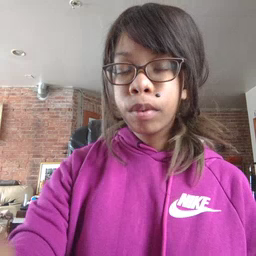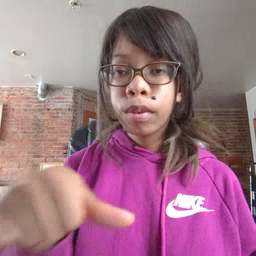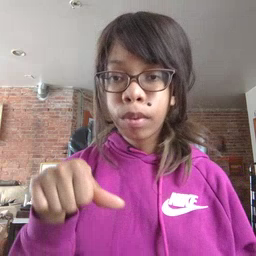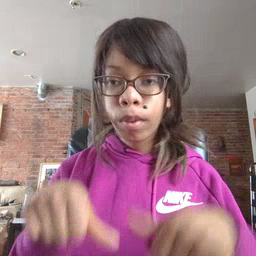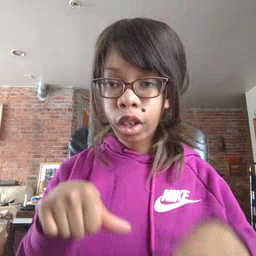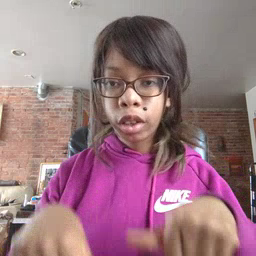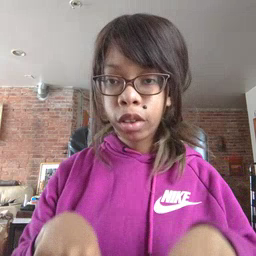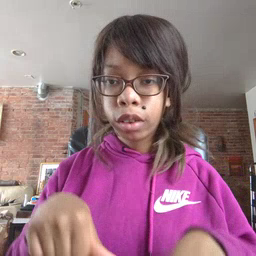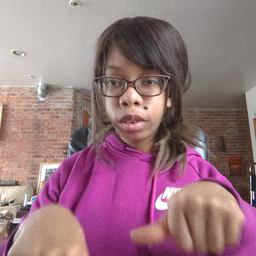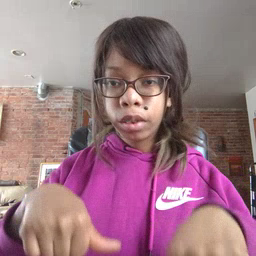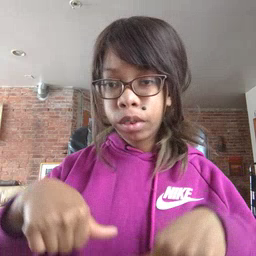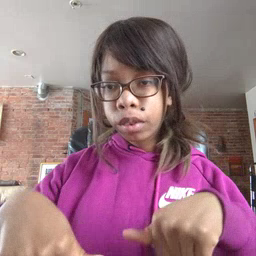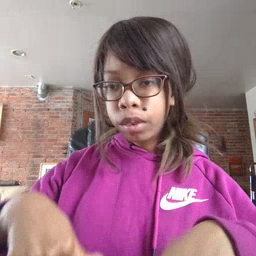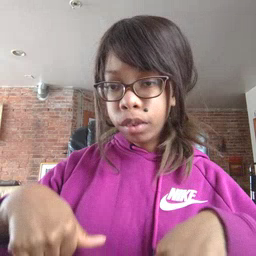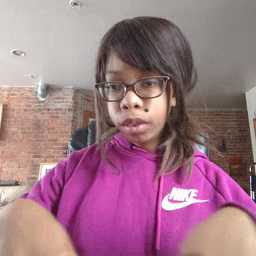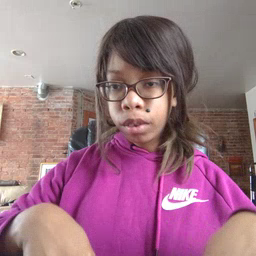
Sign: puzzle